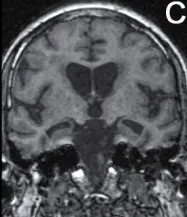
MRI at age 61 demonstrating severe atrophy of the cerebral hemispheres, cerebellum, and brainstem. 3-D SPGR coronal MRI.
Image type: radiology (mri)